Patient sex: M
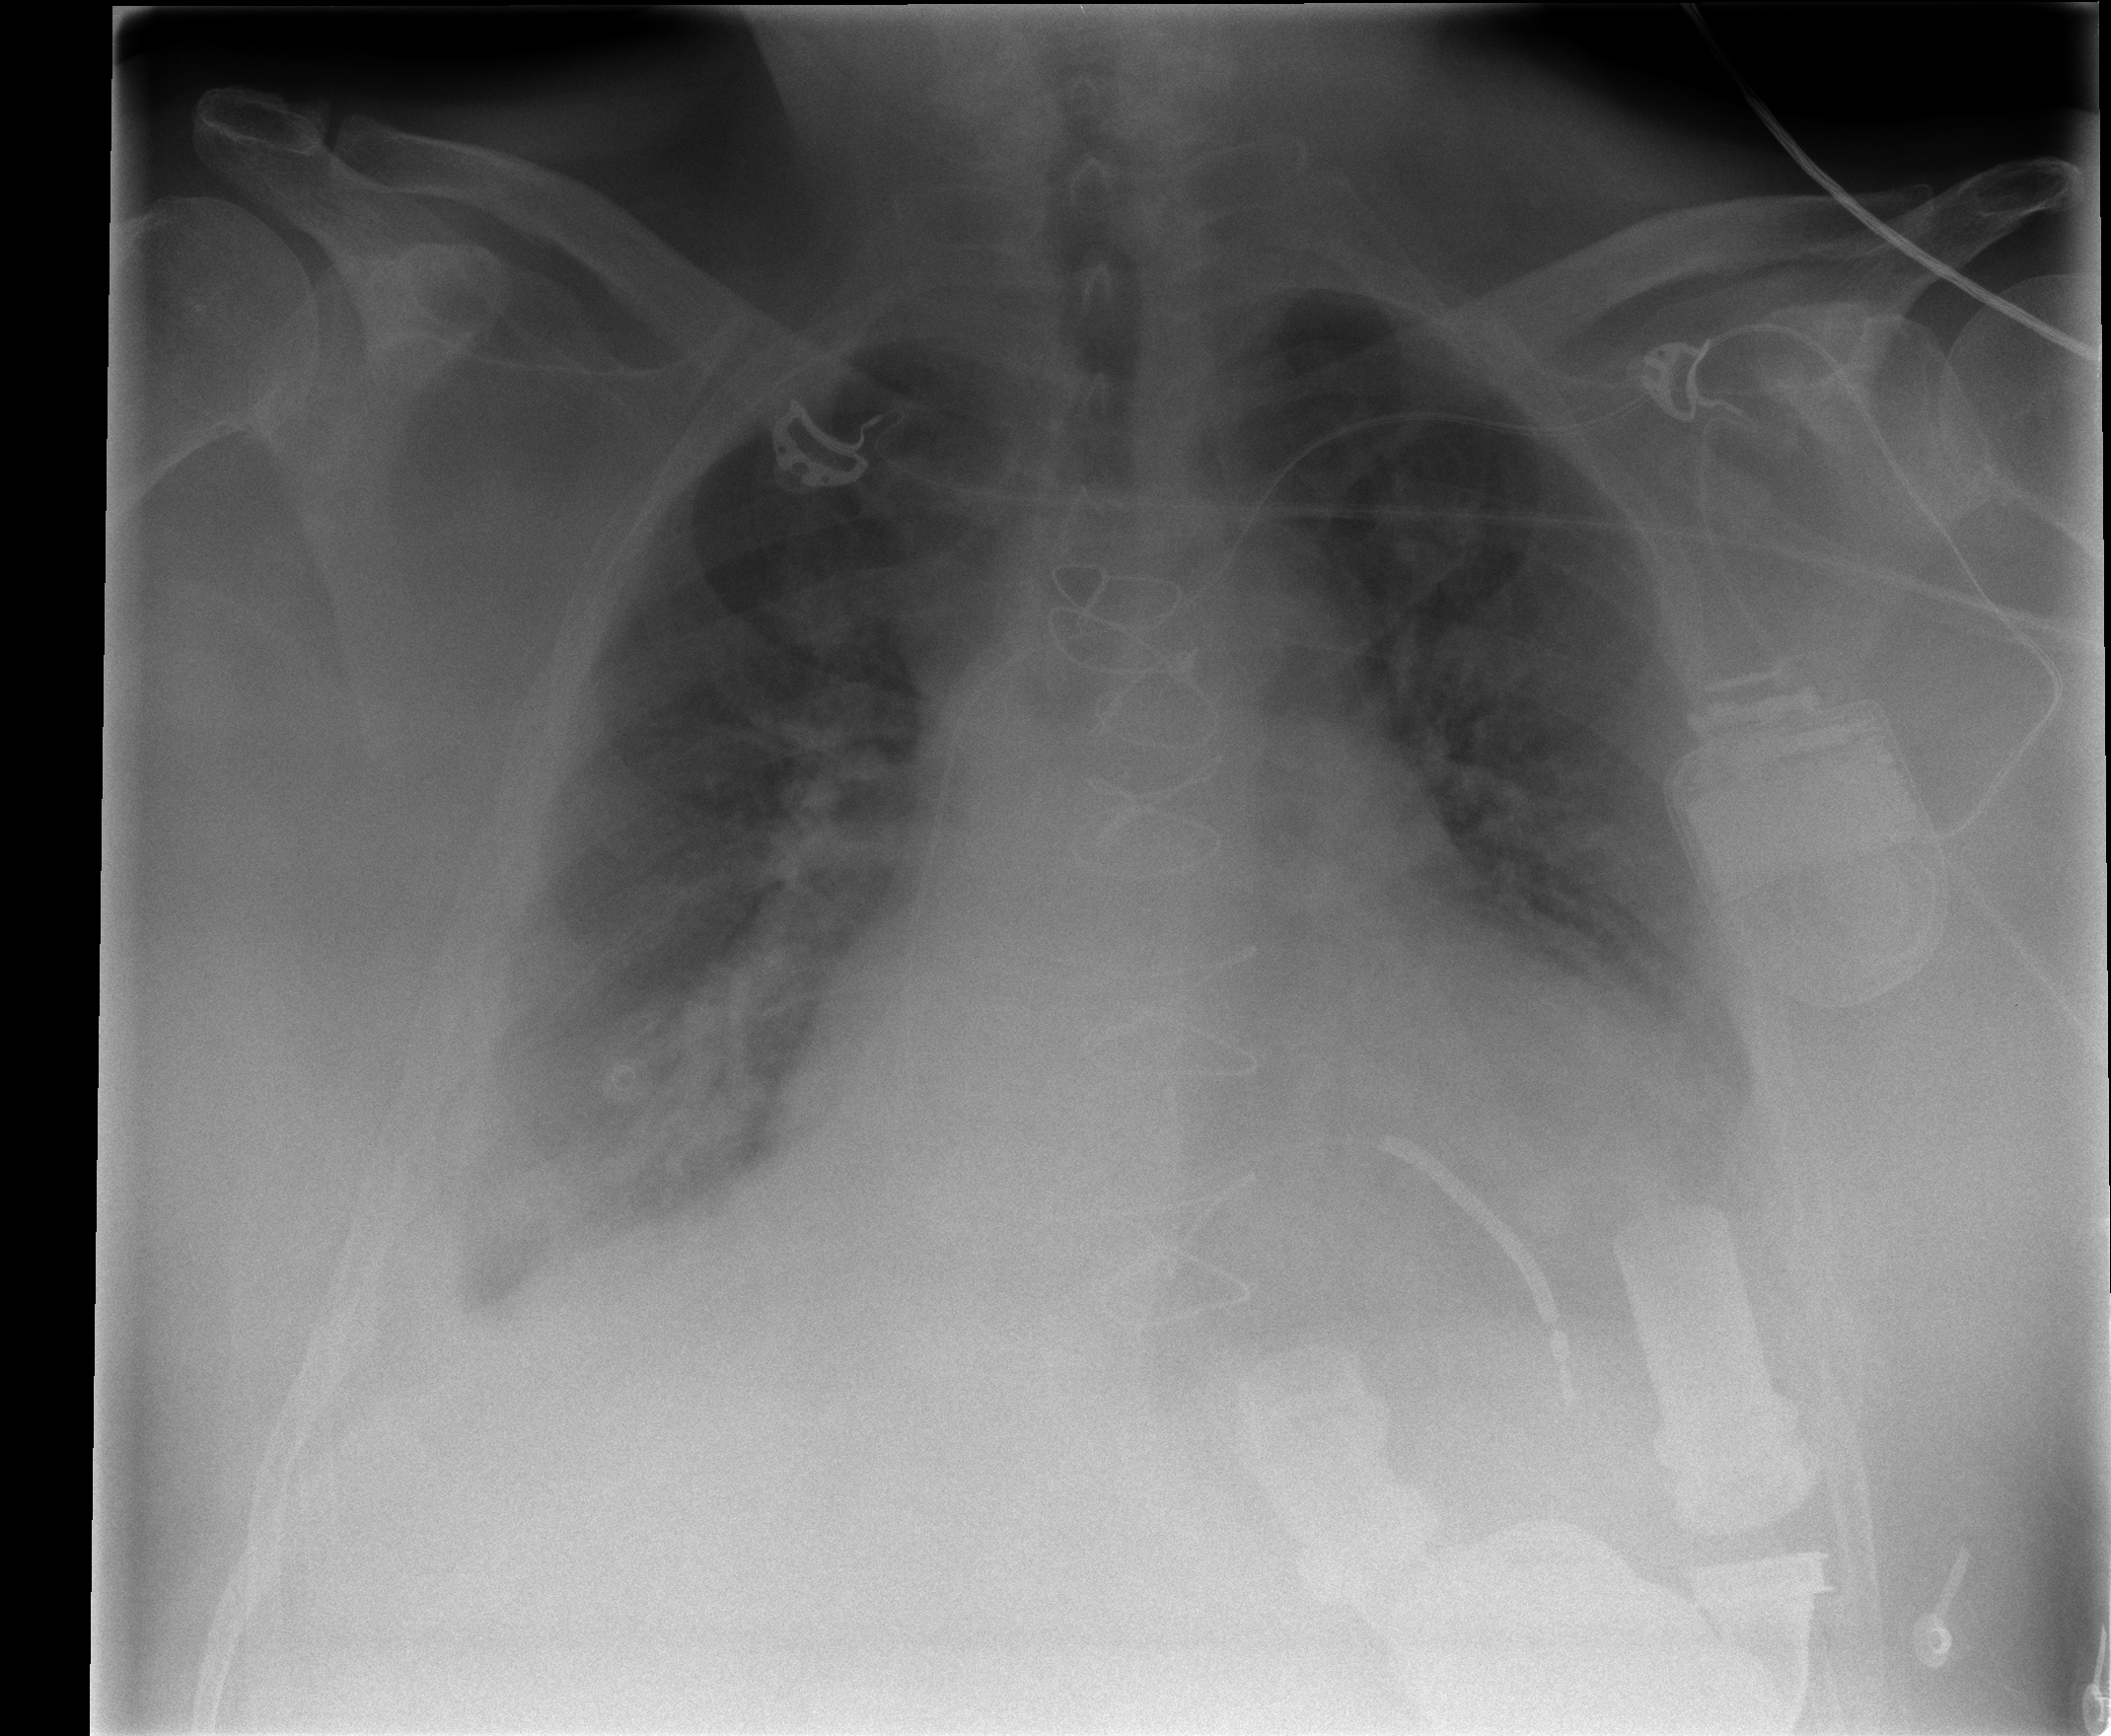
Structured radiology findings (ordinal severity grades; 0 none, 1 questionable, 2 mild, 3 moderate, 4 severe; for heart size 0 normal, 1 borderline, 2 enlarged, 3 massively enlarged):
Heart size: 2
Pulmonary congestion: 3
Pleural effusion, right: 2
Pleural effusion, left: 0
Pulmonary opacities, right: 2
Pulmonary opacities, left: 2
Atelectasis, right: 2
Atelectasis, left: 2